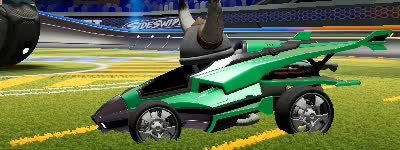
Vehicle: aftershock